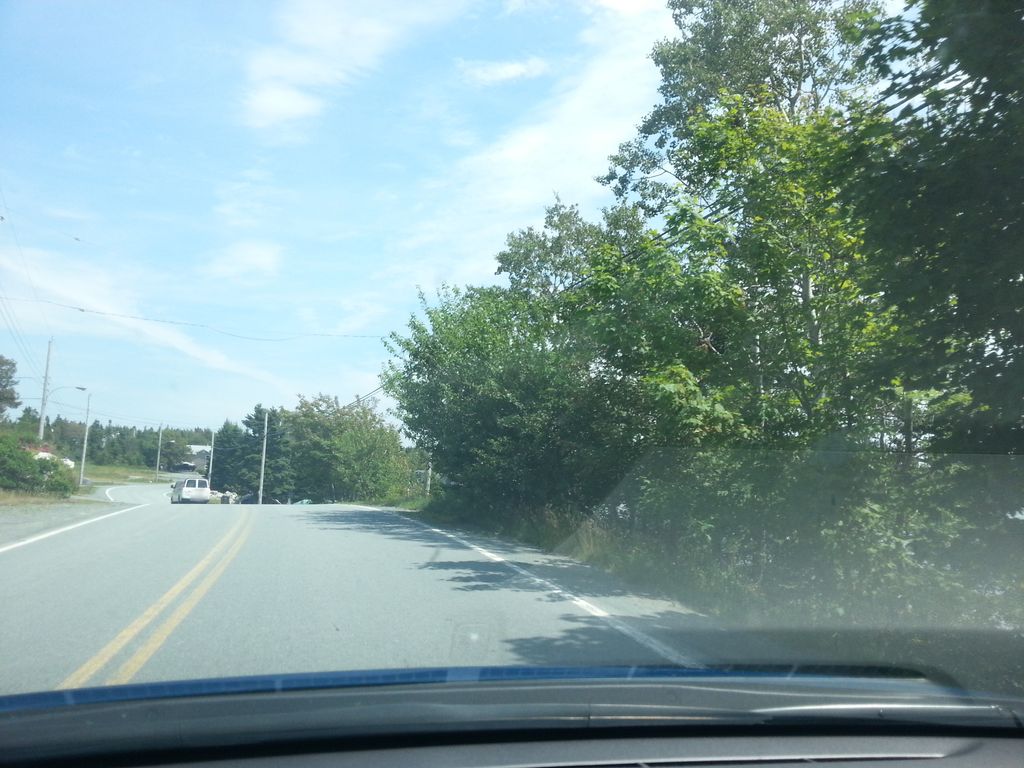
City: halifax